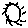
Label: sun